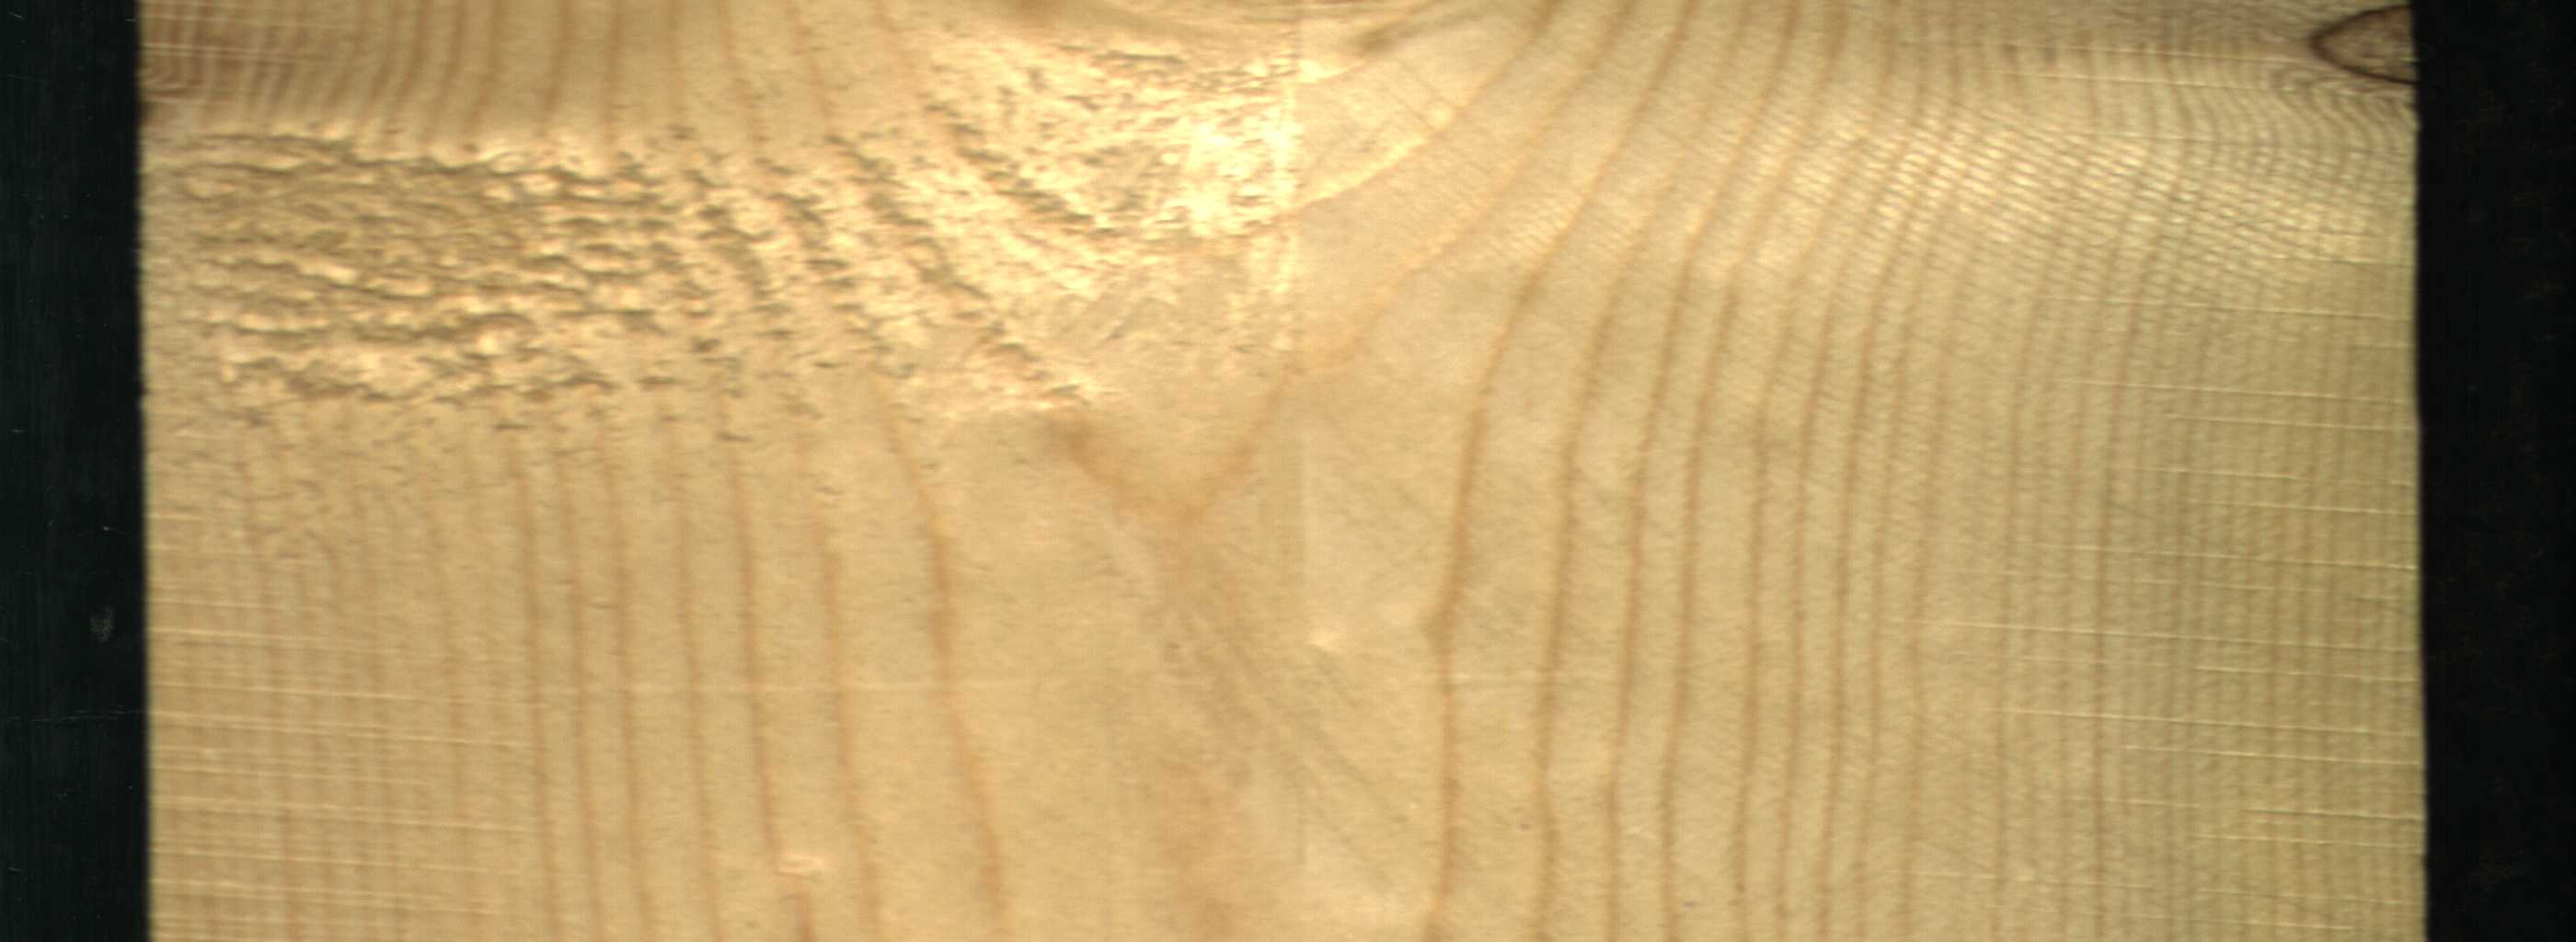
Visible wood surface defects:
Live_Knot